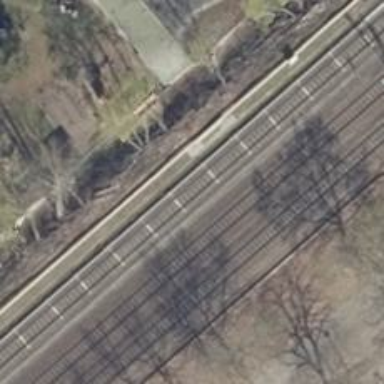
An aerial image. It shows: Railway signal.